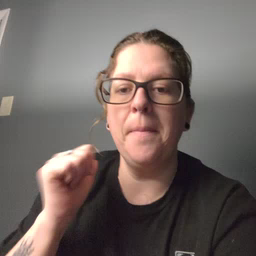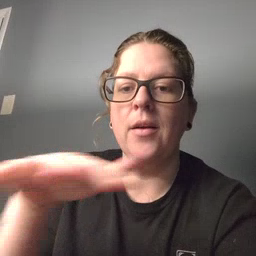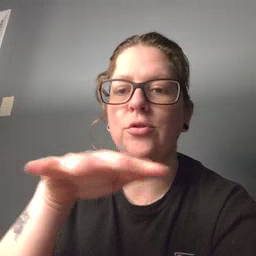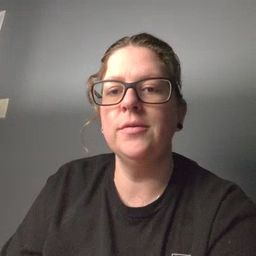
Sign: backyard